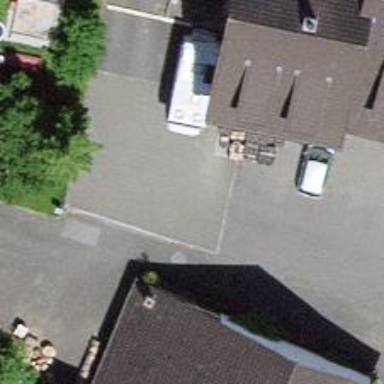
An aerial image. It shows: Bakery.